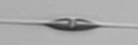
Label: Cylindrotheca